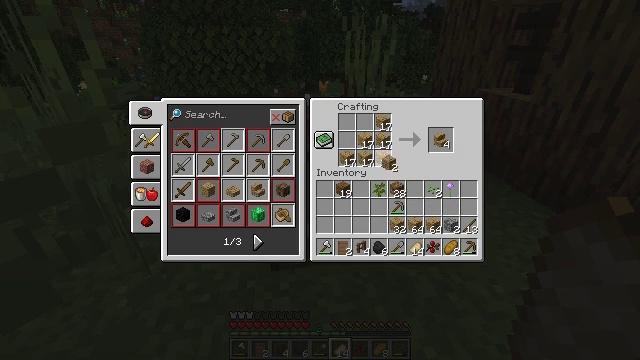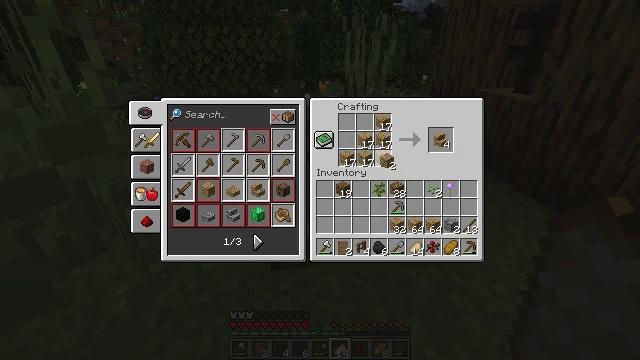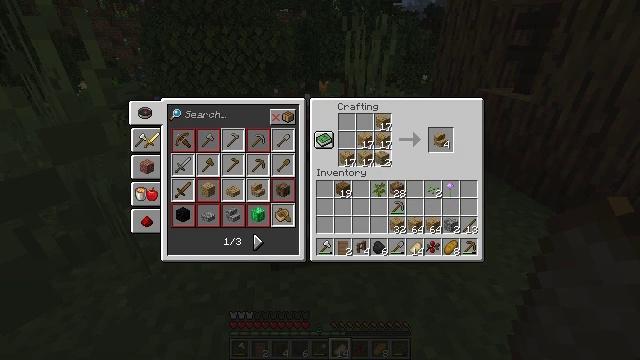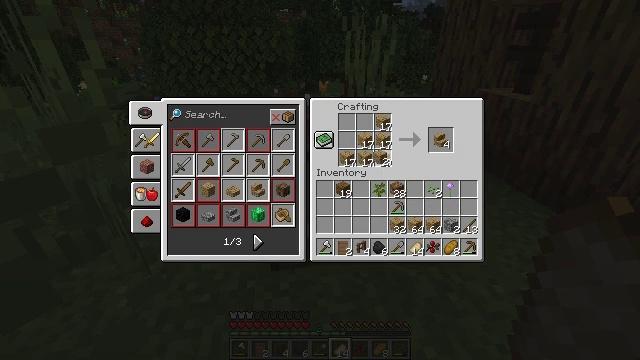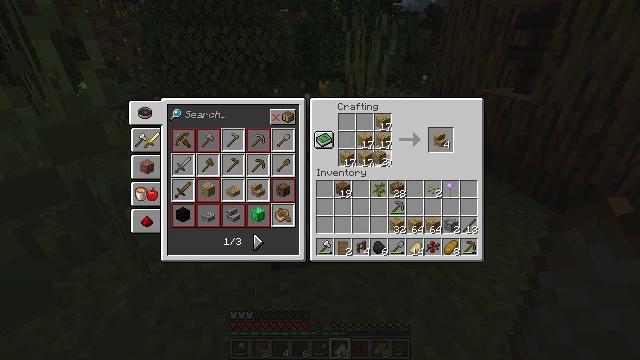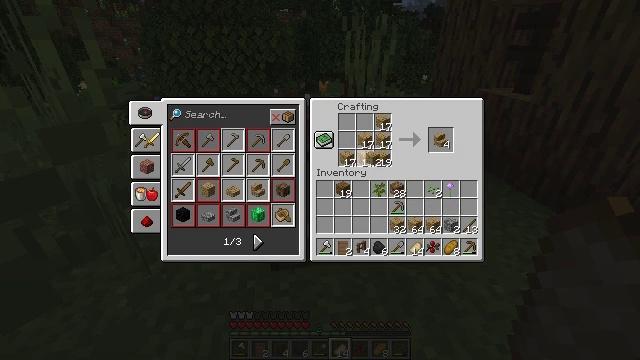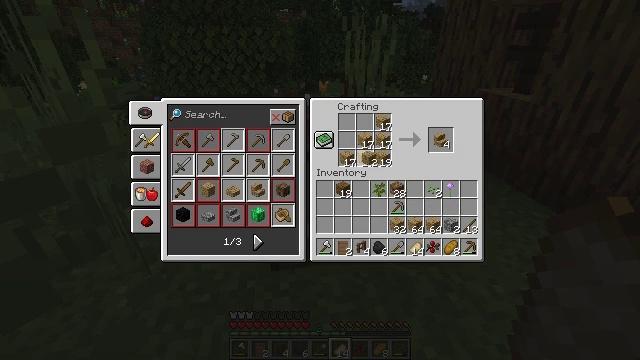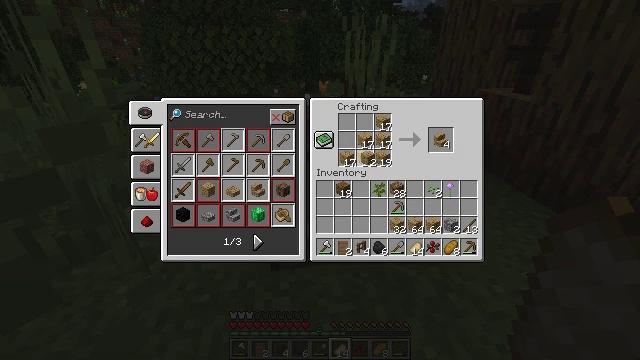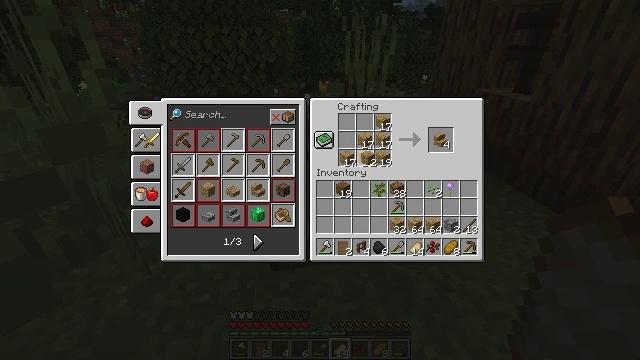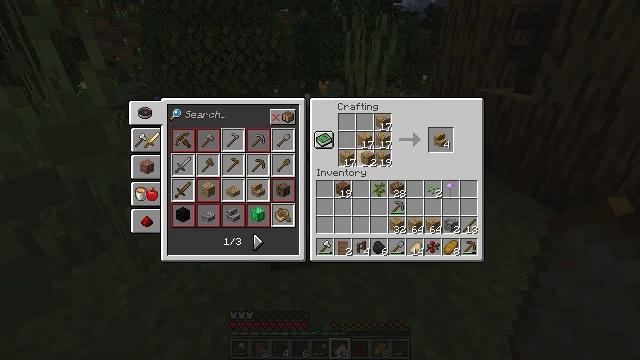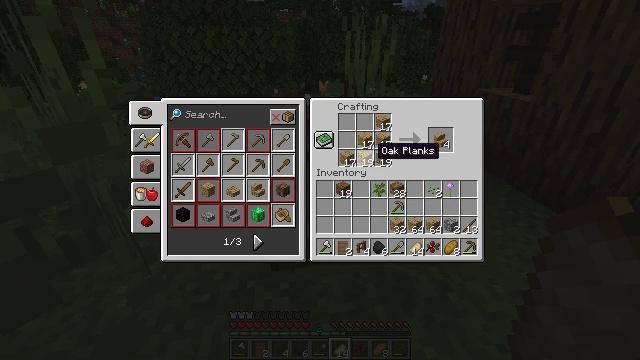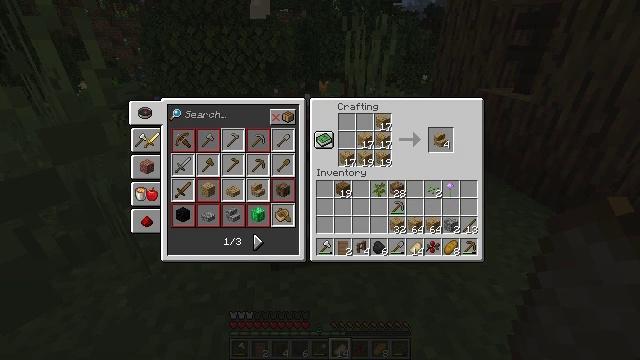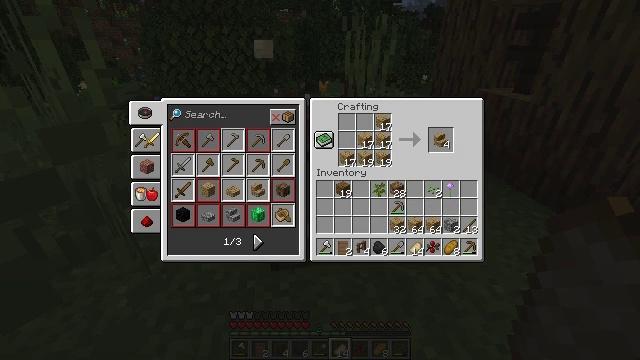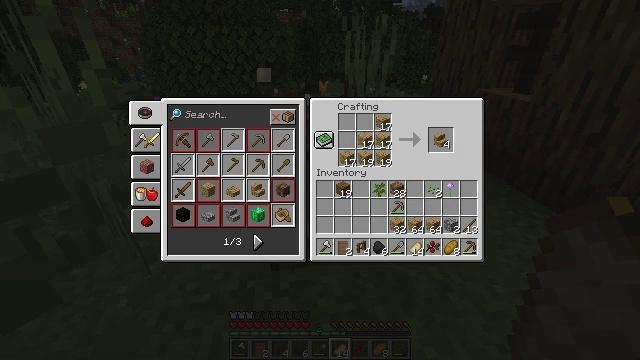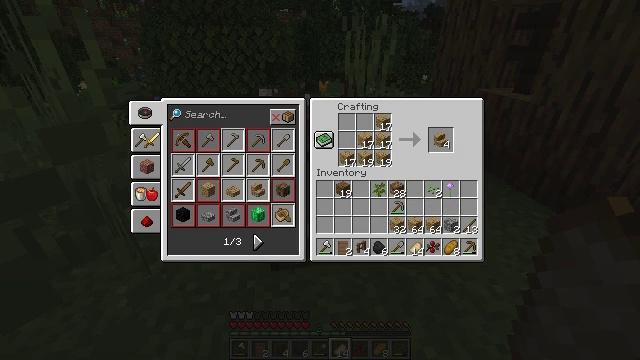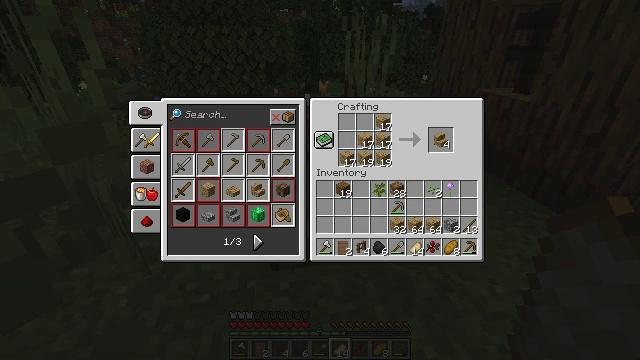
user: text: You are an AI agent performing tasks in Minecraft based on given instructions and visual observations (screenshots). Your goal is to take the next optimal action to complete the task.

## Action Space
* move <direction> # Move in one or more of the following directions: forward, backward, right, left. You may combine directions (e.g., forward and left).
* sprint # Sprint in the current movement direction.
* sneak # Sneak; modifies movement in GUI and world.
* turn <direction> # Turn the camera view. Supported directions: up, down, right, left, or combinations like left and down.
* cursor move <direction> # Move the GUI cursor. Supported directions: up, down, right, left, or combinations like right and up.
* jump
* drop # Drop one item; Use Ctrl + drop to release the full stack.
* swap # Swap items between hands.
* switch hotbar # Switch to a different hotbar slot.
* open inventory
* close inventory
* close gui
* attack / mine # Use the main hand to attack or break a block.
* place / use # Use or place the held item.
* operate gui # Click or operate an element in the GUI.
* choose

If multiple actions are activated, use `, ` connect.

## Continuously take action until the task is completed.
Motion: motion action
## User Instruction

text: Create oak stairs in the crafting table.
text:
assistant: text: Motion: no_op
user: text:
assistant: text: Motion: no_op
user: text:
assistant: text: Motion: no_op
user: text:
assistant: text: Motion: no_op
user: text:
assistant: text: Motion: no_op
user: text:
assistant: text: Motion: no_op
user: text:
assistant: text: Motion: operate gui
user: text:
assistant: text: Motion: operate gui
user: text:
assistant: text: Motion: operate gui
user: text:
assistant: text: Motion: no_op
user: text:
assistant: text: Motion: cursor move right
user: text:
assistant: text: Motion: cursor move right
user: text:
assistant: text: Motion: sneak, cursor move right
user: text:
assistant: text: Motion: sneak
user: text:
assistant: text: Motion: sneak
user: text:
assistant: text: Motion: sneak, cursor move left
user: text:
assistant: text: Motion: sneak, cursor move left
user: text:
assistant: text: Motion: sneak
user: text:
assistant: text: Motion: sneak
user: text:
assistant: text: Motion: sneak, operate gui
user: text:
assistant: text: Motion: sneak, operate gui
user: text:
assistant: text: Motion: sneak, operate gui
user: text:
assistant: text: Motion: sneak
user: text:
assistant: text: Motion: sneak
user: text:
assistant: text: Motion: sneak
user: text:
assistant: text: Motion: sneak
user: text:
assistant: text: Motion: sneak
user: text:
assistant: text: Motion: sneak
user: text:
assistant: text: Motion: sneak
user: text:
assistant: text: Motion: sneak